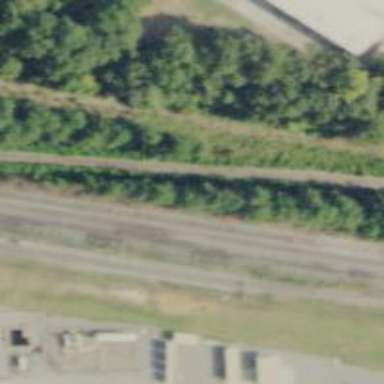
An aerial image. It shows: Abandoned spur railway.